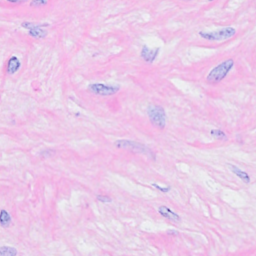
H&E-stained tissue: Breast